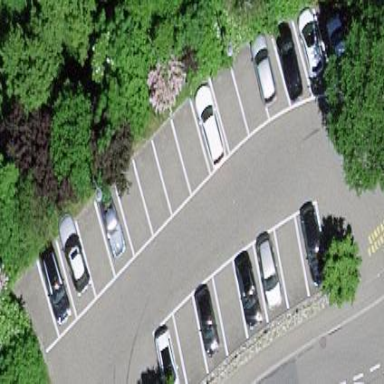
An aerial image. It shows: Parking area with surface.